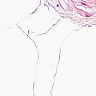
Metastatic tissue present: no